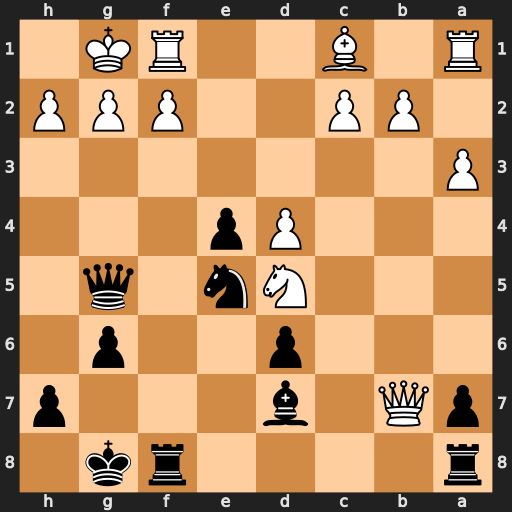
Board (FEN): r4rk1/pQ1b3p/3p2p1/3Nn1q1/3Pp3/P7/1PP2PPP/R1B2RK1
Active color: b
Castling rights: -
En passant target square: d3
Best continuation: Nf3+ Kh1 Qh5 Nf6+ Rxf6